Question: I am developing a web page using twitter-bootstrap 3 and some tables are not fitting my page's margins. They overflow. So I want to create a structure which works like Excel spreadsheet.
The most left two columns (blue region) will be fixed and the remainin columns will be shown as possible. Overflowing columns will be displayed if user scrolls the table's scroll bar to right. You can see the picture how I want it to be.

Putting the table into a div and rule the div 'overflow-x:scroll' is not a solution for me. Because The first two columns must be visible all the time.
There is a solution <URL> I have tried this. It works only when I shrink the window into smaller width value.
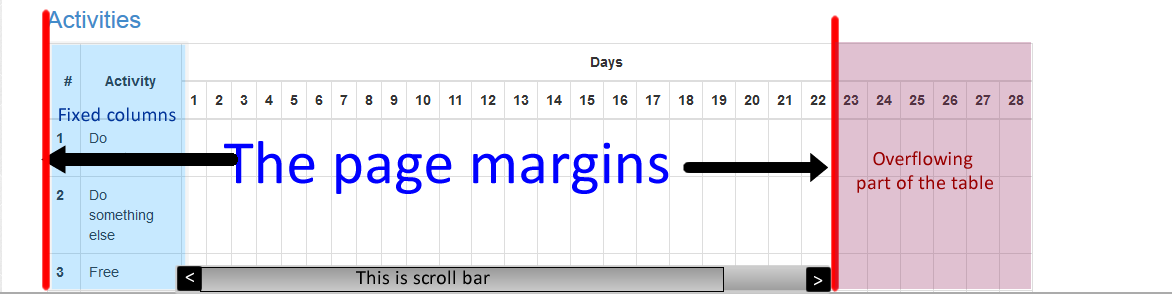
Answer: You could try this:
Wrap your table in a div,
Absolute position your first 2 columns, give them some width (Lets say 'Apx' and 'Bpx'),
Use 'margin-left:(A+B)px' and 'overflow-x:scroll' to the wrapper div
Fiddle: <URL>